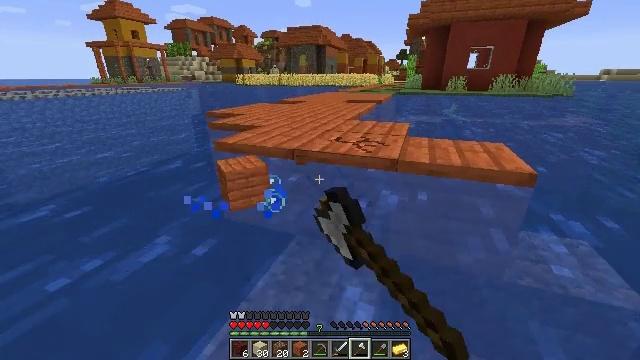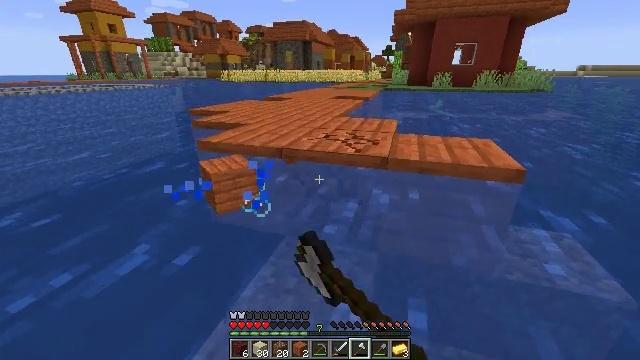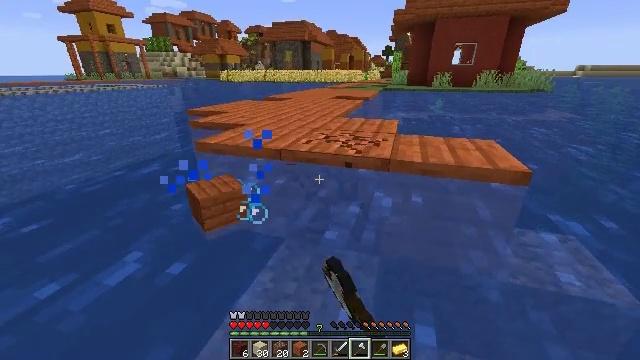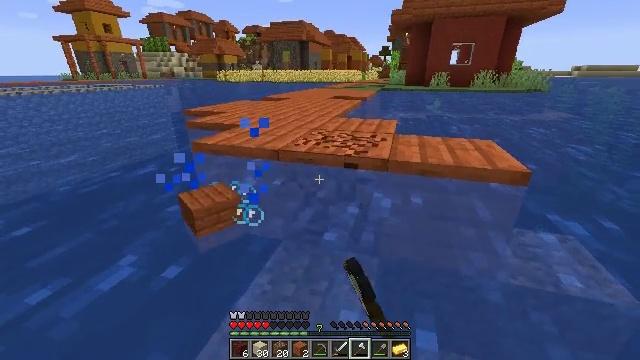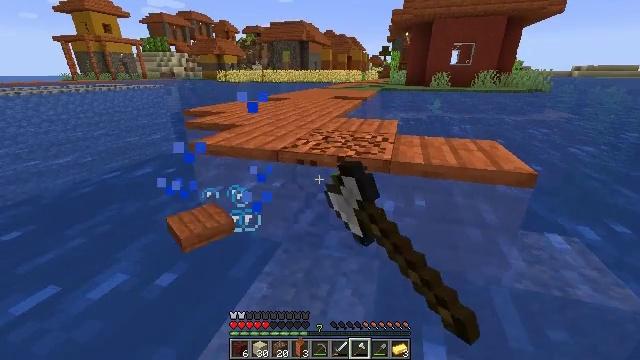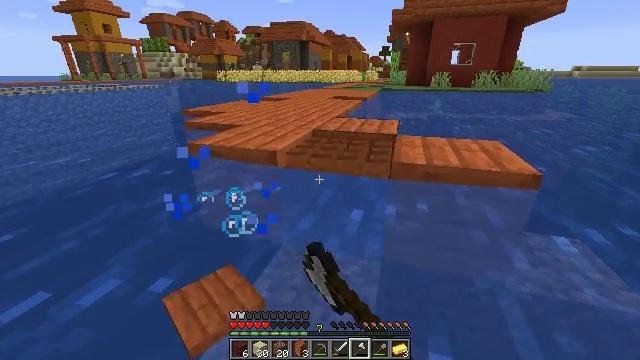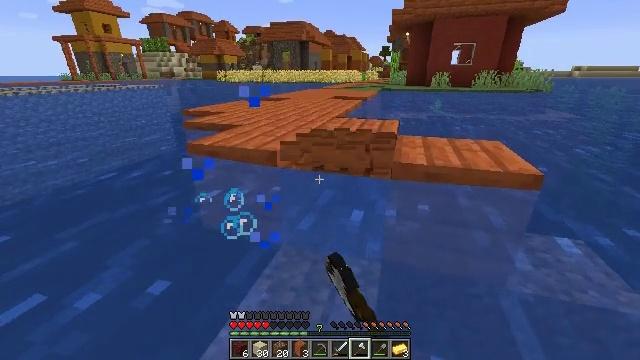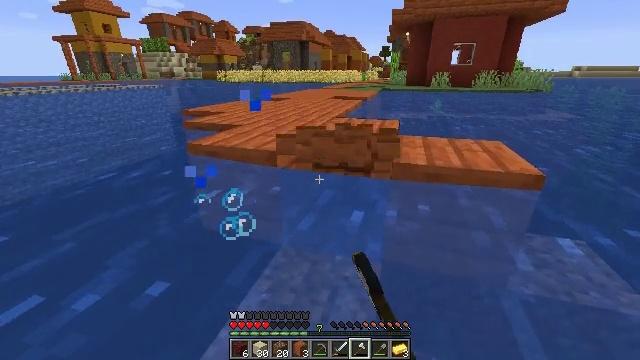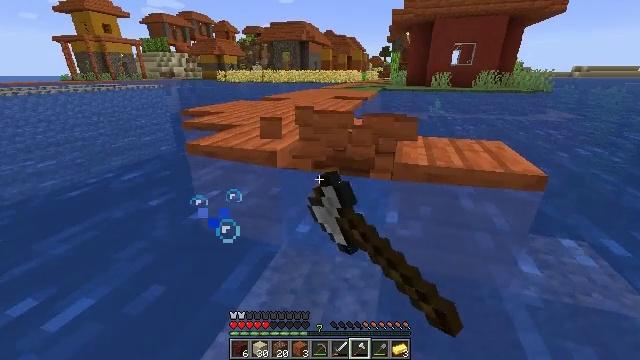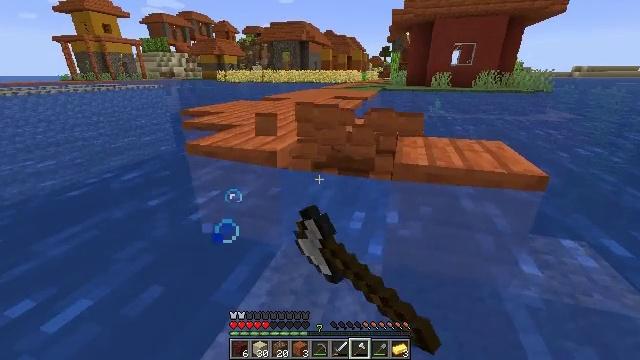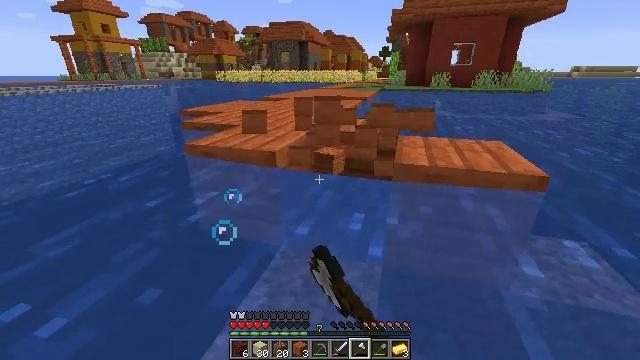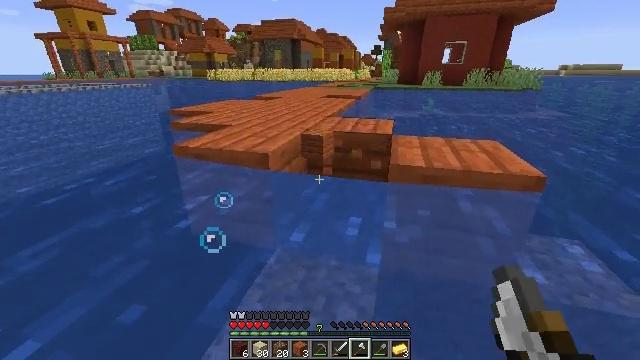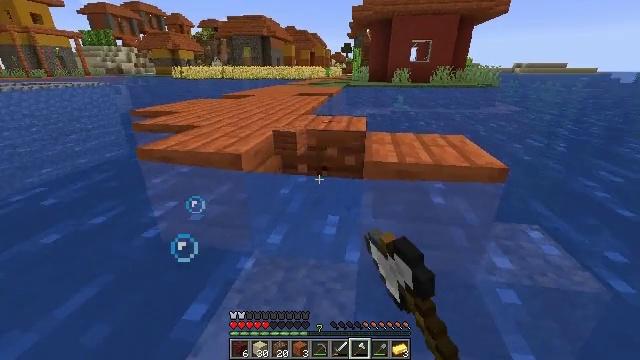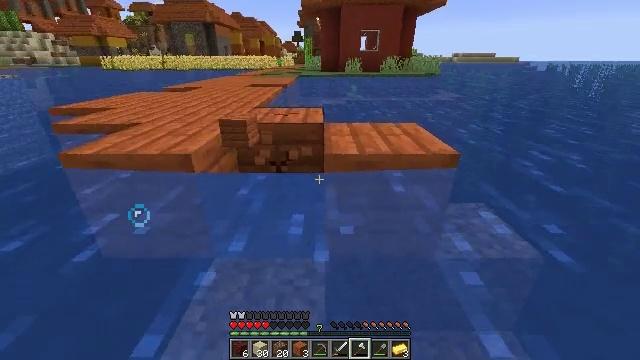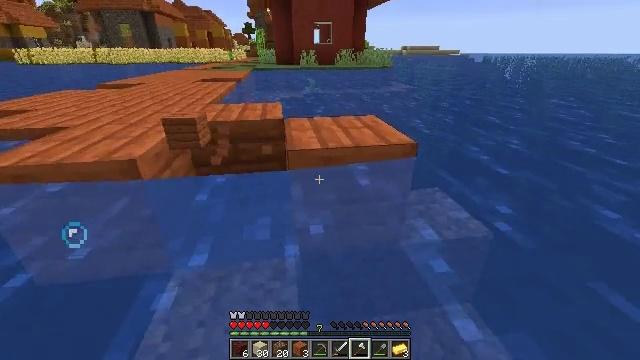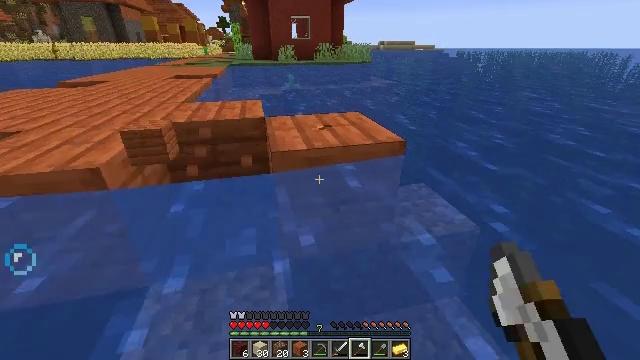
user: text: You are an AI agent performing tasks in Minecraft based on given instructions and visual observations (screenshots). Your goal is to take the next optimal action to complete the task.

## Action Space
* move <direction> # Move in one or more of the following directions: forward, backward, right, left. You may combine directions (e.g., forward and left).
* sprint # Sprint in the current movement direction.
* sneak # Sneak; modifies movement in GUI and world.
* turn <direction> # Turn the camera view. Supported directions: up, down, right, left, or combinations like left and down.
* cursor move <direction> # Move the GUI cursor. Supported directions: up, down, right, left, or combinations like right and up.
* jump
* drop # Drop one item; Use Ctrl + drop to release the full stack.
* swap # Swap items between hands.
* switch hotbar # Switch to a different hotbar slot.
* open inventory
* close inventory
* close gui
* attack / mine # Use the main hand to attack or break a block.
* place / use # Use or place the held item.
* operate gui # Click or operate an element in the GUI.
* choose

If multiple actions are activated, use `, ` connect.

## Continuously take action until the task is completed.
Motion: motion action
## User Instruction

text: Gather some acacia planks.
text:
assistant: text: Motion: turn right, attack / mine
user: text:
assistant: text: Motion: attack / mine
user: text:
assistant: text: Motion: attack / mine
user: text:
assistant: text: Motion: attack / mine
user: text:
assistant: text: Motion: attack / mine
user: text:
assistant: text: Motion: attack / mine
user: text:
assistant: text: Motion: attack / mine
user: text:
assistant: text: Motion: attack / mine
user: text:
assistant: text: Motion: attack / mine
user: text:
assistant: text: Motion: move forward, attack / mine
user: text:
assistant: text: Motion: move forward, turn right, attack / mine
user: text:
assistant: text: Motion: move forward, turn right, attack / mine
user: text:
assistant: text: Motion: move forward, turn right and down, attack / mine
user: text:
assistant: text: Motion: move forward, turn right and down, attack / mine
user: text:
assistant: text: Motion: move forward, turn right, attack / mine
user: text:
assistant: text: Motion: turn right, attack / mine
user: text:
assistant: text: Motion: attack / mine
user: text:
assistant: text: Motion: attack / mine
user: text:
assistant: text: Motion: attack / mine
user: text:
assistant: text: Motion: attack / mine
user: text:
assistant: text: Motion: attack / mine
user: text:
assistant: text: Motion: attack / mine
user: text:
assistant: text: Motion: attack / mine
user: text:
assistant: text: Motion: attack / mine
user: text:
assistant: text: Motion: attack / mine
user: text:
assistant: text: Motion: move forward, attack / mine
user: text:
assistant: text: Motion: move forward, attack / mine
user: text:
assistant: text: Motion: move forward, attack / mine
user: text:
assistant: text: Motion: move forward, attack / mine
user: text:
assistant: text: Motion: move forward, turn left, attack / mine